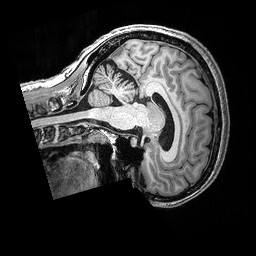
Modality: T1w
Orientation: sagittal
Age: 56
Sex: female